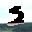
Label: 2